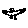
Label: bird